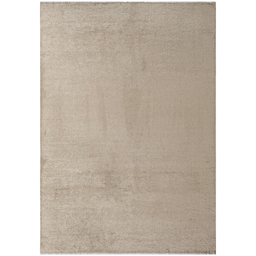
Label: decoration